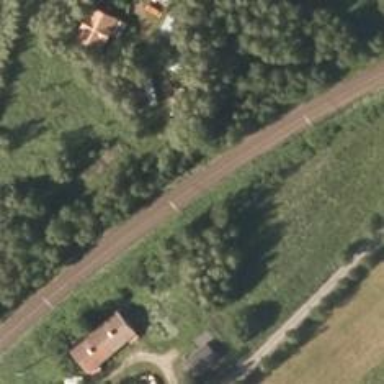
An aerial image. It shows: Railway track with continuous electrified contact lines.